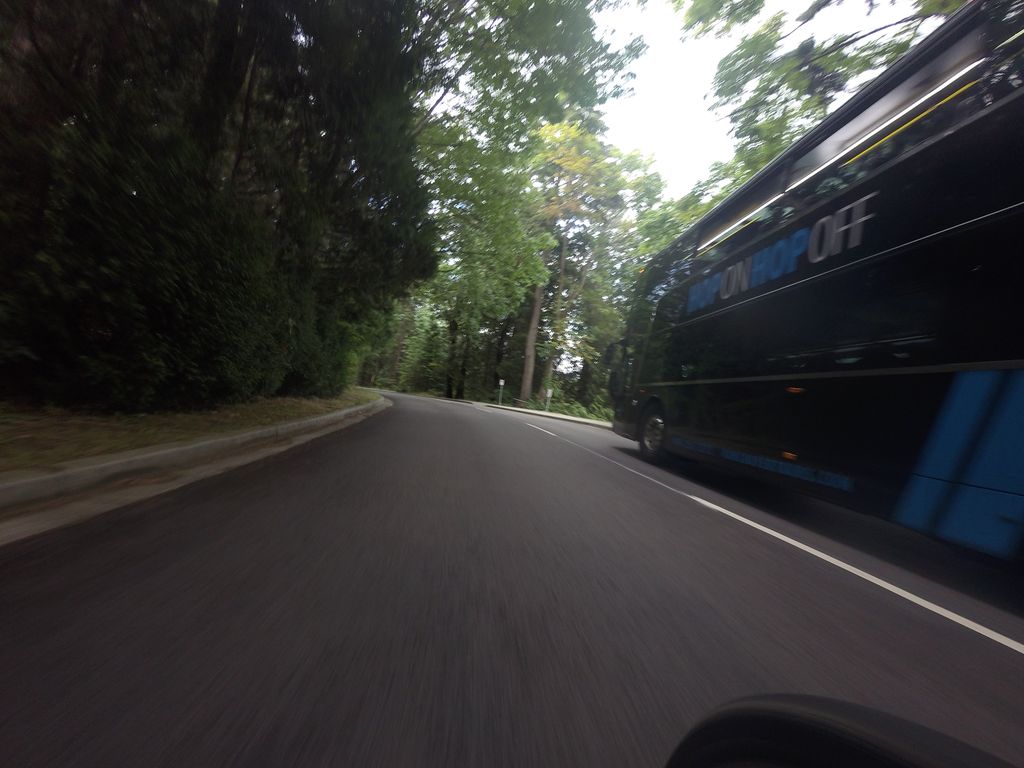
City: vancouver